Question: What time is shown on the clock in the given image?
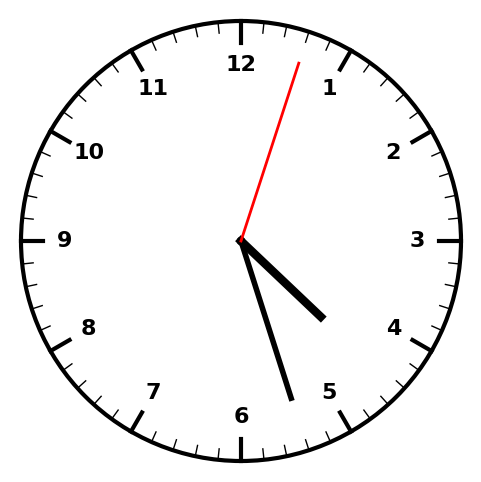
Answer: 04:27:03